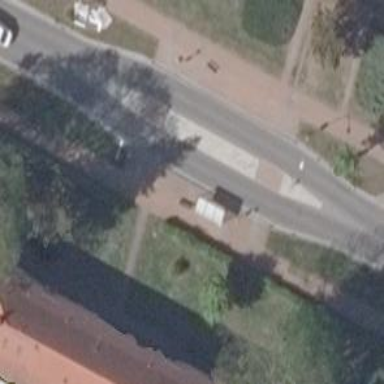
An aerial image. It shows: Public transport stop position.